Chest X-ray. View position: AP
Patient age: 24
Patient sex: M
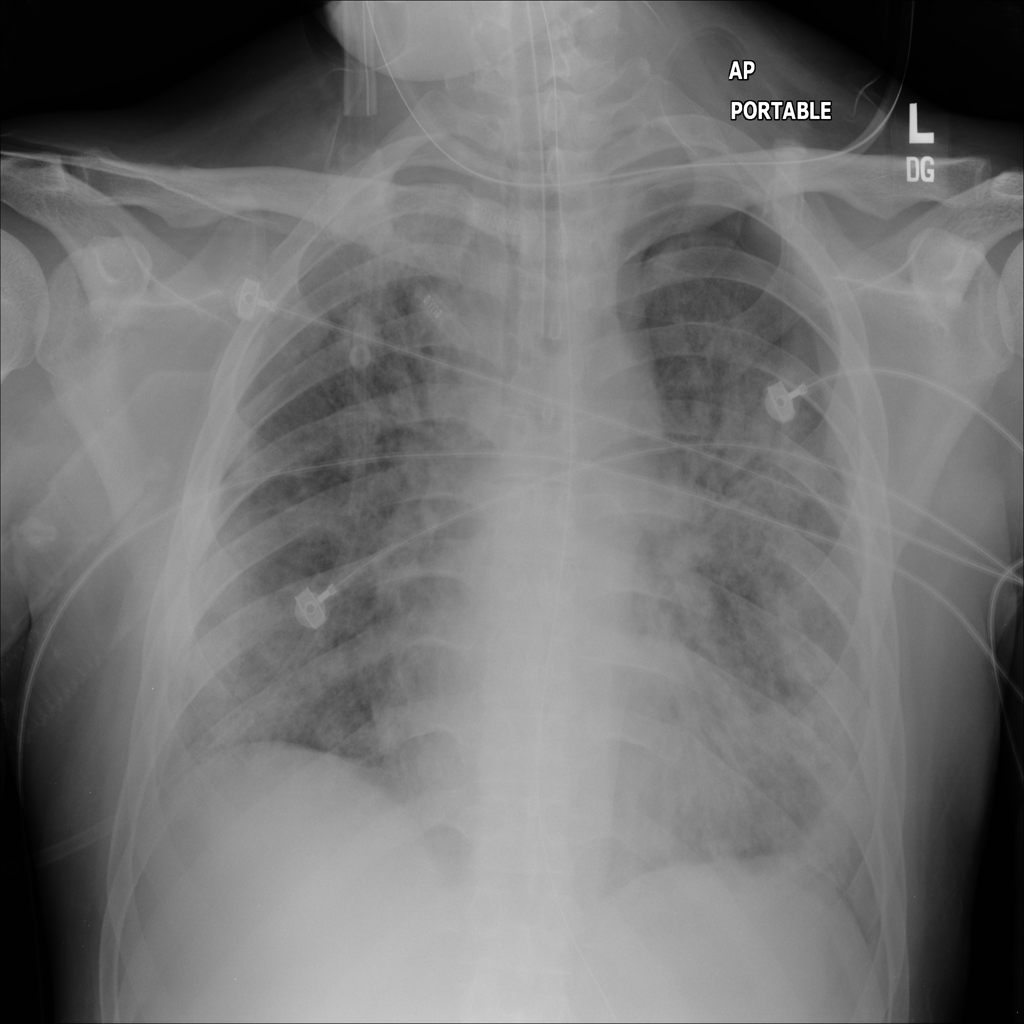
Finding: Pneumothorax